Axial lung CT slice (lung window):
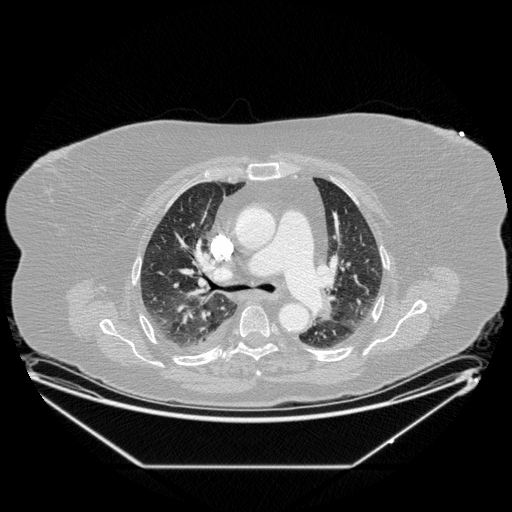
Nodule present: no